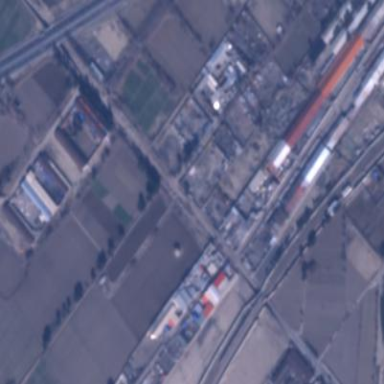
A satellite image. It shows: Industrial area.